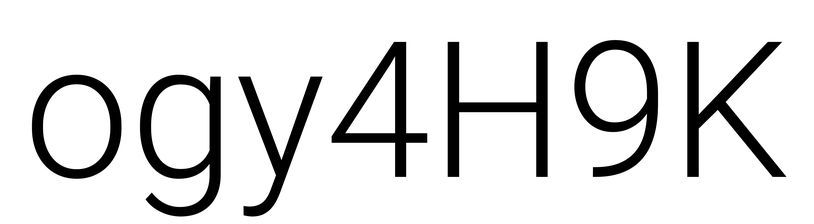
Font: Roboto_Light